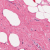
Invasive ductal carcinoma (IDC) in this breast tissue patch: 0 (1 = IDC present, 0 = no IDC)